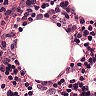
Metastatic tissue present: no